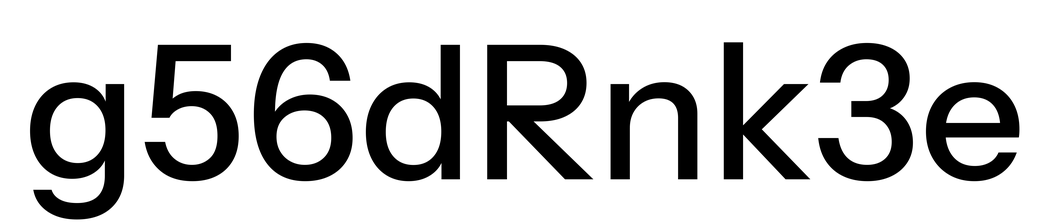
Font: InstrumentSans_Medium